Question: I stumbled upon the wrong result of 'get_headers()' method.
URL for testing: <URL>
Here's simple curl request to that URL:

As you can see on screenshot there's successful response with 200 OK code.
But if I using 'get_headers()' for the same URL I'm getting anothere result:
'''
var_dump(get_headers('http://www.zakon.hr/z/199/Zakon-o-elektronickoj-trgovini'));
array(4) {
[0]=>
string(24) "HTTP/1.0 400 Bad request"
[1]=>
string(23) "Cache-Control: no-cache"
[2]=>
string(17) "Connection: close"
[3]=>
string(23) "Content-Type: text/html"
}
'''
Why is that?
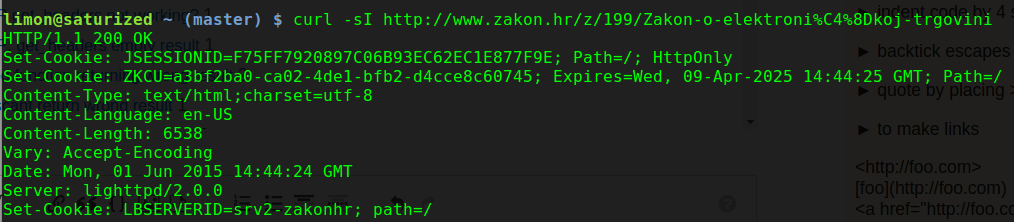
Answer: The last term contains UTF-8 data which needs to be properly encoded. This works:
'''
var_dump(get_headers('http://www.zakon.hr/z/199/' .
rawurlencode('Zakon-o-elektronickoj-trgovini')
));
'''
Produces this output:
'''
array(11) {
[0] =>
string(15) "HTTP/1.1 200 OK"
[1] =>
string(73) "Set-Cookie: JSESSIONID=AAAAAAAAAAAAAAAAAAAAAAAAAAAAAAAA; Path=/; HttpOnly"
[2] =>
string(100) "Set-Cookie: AAAA=AAAAAAAA-AAAA-AAAA-AAAA-AAAAAAAAAAAA; Expires=Wed, 09-Apr-2025 14:57:24 GMT; Path=/"
[3] =>
string(37) "Content-Type: text/html;charset=utf-8"
[4] =>
string(23) "Content-Language: en-US"
[5] =>
string(21) "Content-Length: 74205"
[6] =>
string(21) "Vary: Accept-Encoding"
[7] =>
string(35) "Date: Mon, 01 Jun 2015 14:57:24 GMT"
[8] =>
string(17) "Connection: close"
[9] =>
string(22) "Server: lighttpd/2.0.0"
[10] =>
string(43) "Set-Cookie: LBSERVERID=srv2-zakonhr; path=/"
}
'''